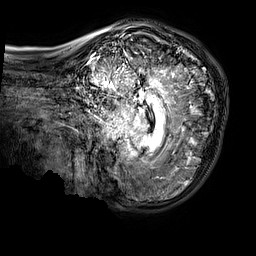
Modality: T2w
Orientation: sagittal
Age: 10
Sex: male
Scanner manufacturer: siemens
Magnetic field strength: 3 T
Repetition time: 3.2 s
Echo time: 0.408 s